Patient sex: M
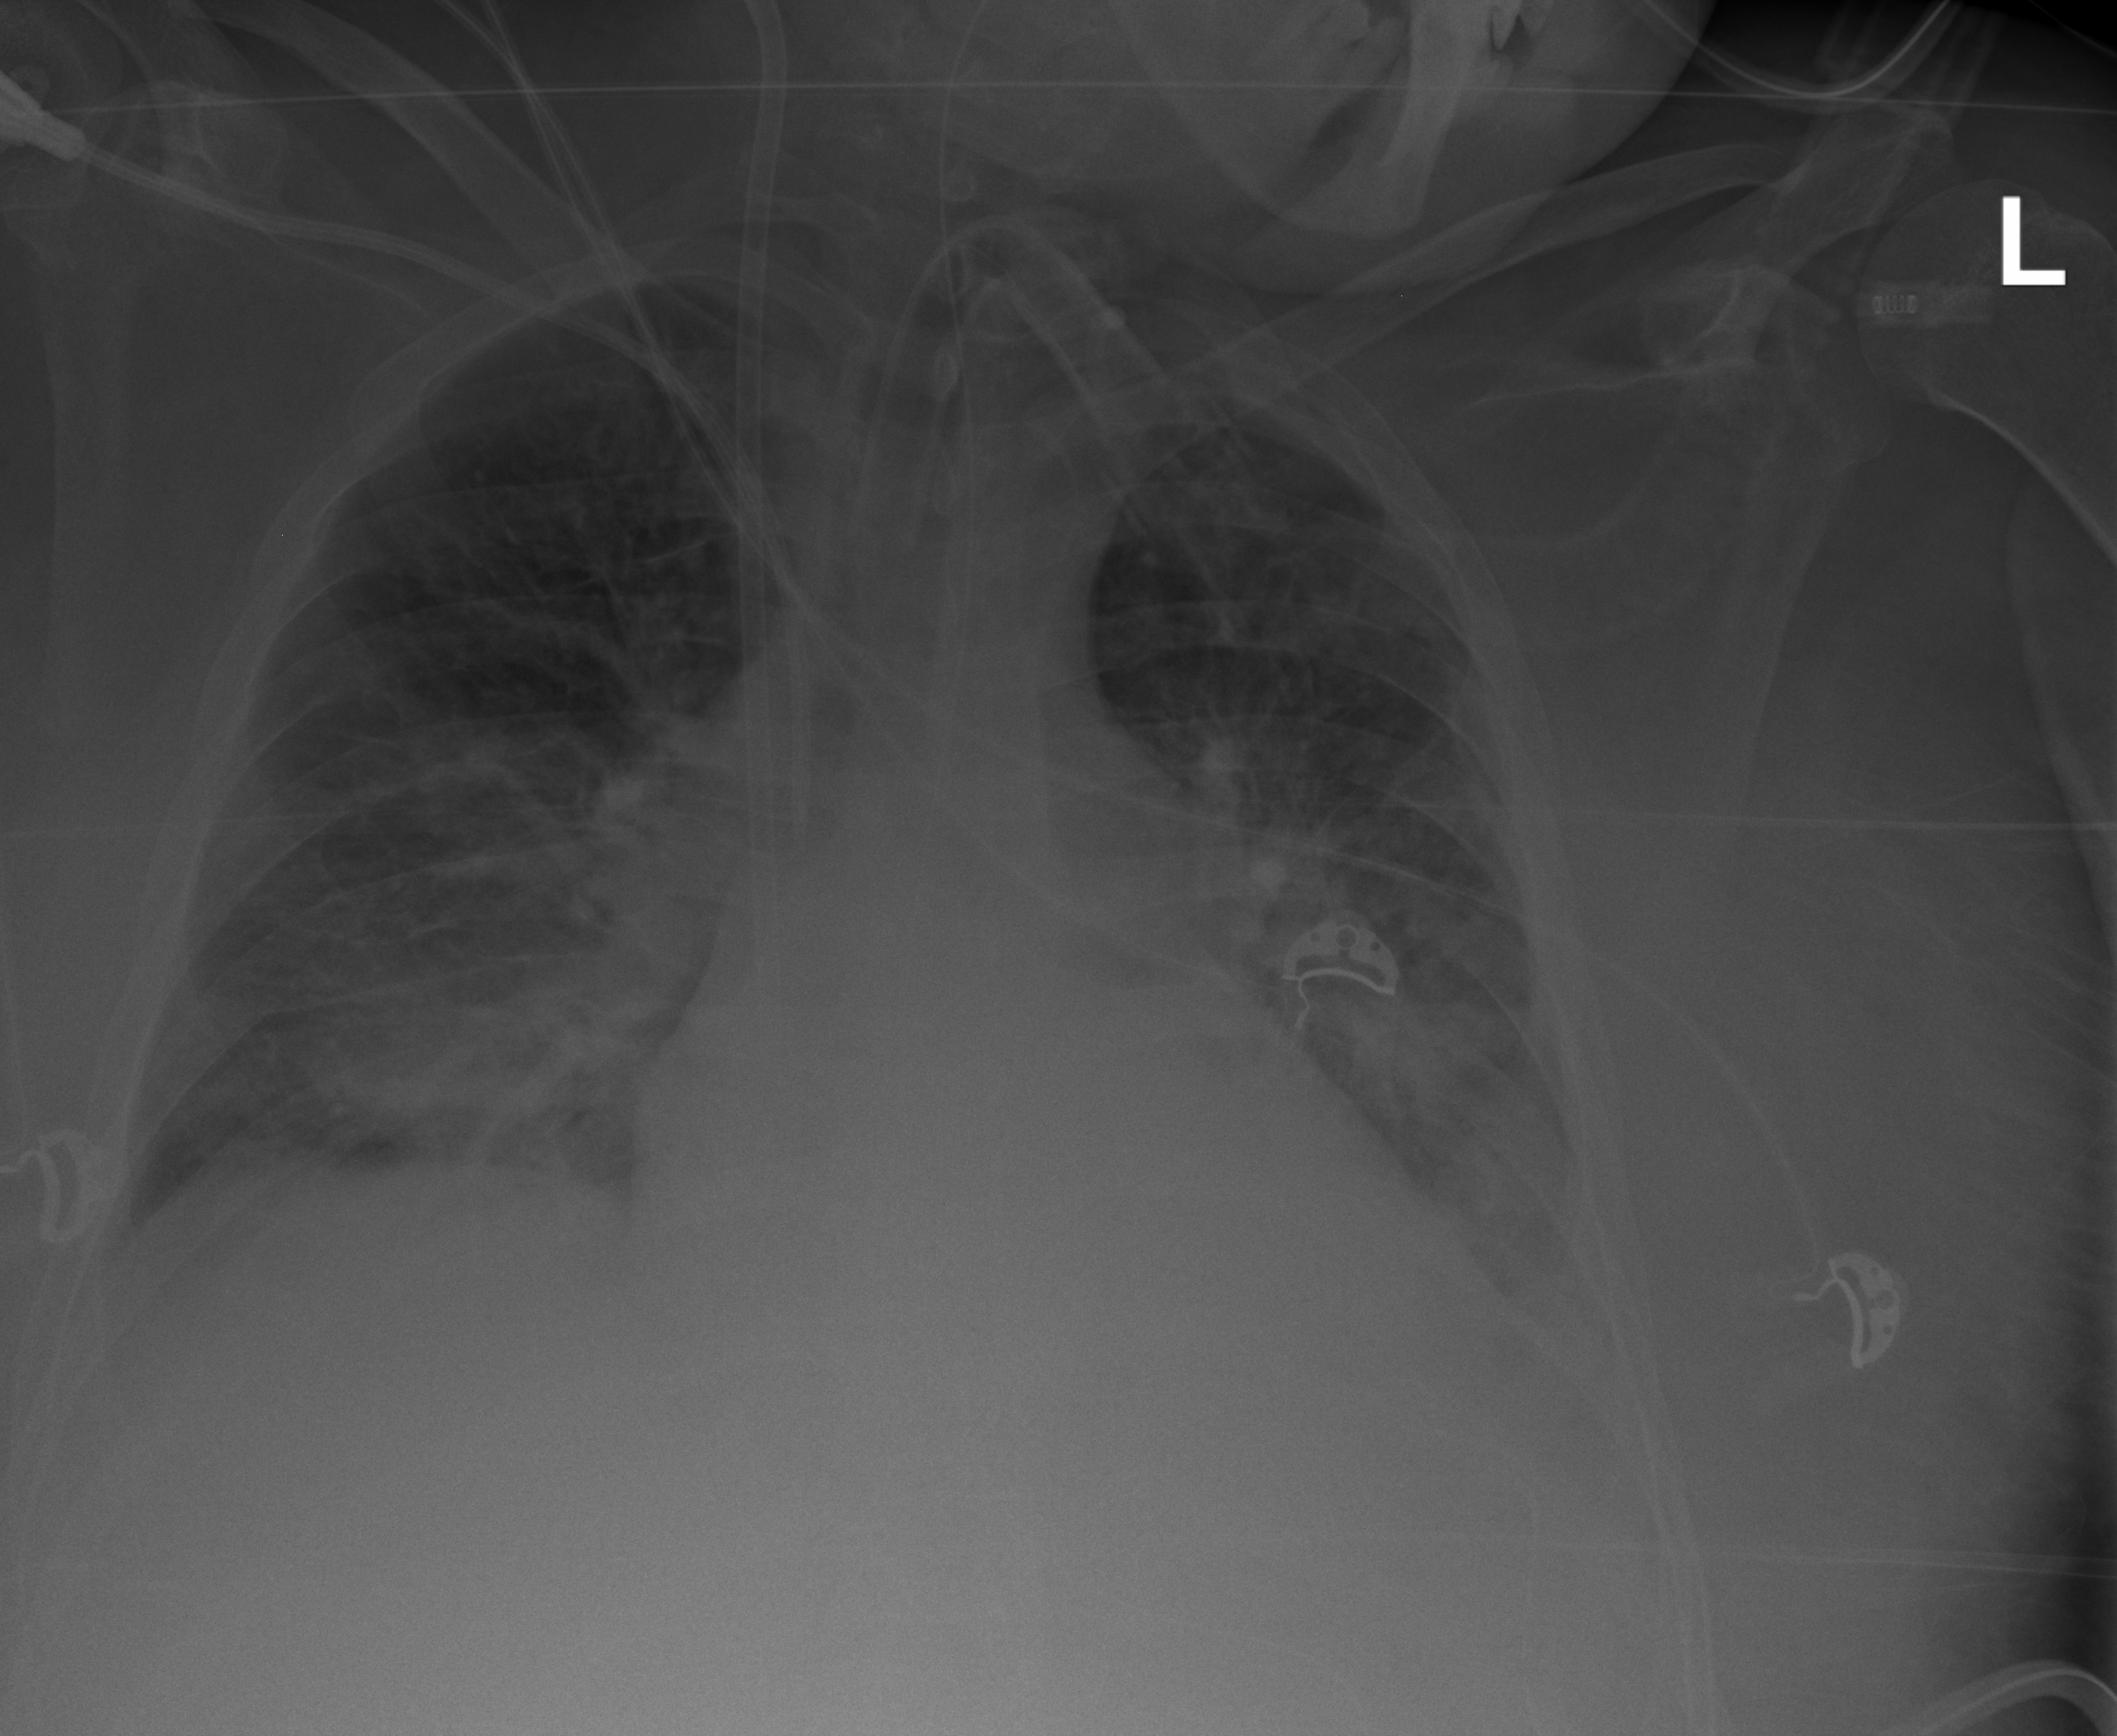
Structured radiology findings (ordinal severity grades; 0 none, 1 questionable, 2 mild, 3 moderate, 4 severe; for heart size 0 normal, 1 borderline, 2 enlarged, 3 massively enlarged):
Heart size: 0
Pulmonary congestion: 2
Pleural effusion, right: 0
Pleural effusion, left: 2
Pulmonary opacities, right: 2
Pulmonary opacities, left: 2
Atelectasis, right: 3
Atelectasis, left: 2